Interaction volume radius: 5 \u00c5
Interaction volume height: 35 \u00c5
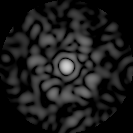
Disorder parameter: 0.8341